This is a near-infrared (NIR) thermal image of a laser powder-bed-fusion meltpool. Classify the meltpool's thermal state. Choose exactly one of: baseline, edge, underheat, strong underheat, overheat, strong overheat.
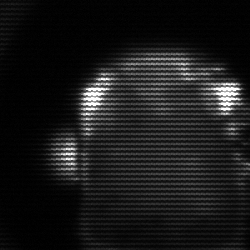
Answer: baseline